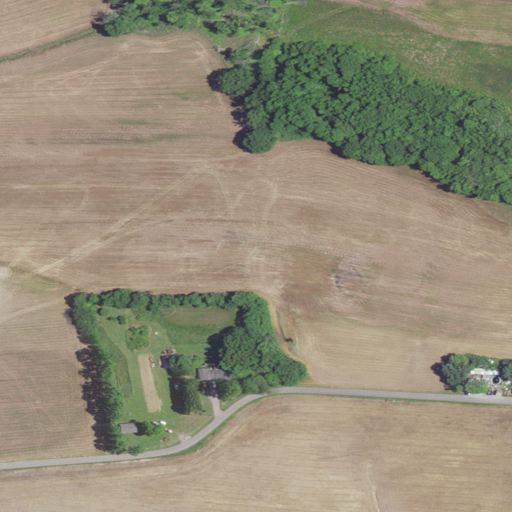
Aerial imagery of ridge(s) in Kentucky named Half Acre Ridge containing pasture, cultivated crops, open development, deciduous forest, mixed forest, low intensity development, and medium intensity development